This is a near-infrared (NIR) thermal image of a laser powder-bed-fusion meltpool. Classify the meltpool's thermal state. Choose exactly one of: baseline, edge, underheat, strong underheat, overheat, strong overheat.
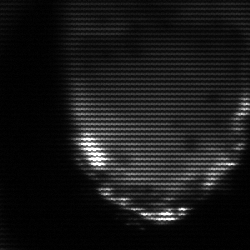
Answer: edge